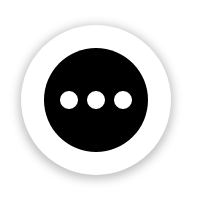
Cursor type: context_menu
OS/theme: linux-google-cursor
Variant: black